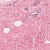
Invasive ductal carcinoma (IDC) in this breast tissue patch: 0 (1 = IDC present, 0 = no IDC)